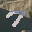
Label: 7